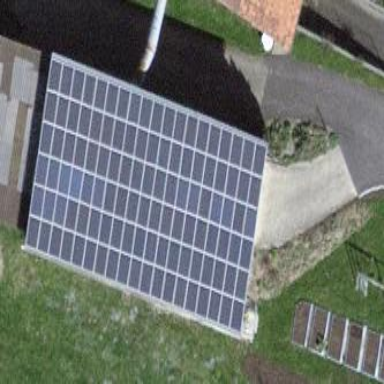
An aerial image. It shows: Solar photovoltaic panel generator.